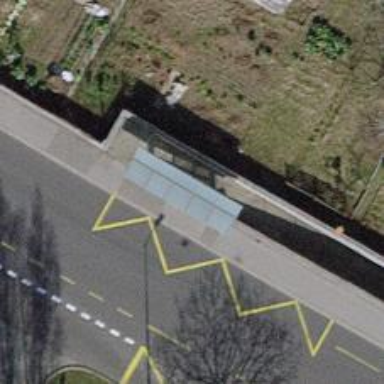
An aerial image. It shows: Bus stop with shelter. It is platform for public transport.